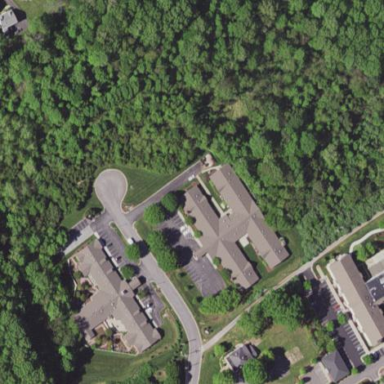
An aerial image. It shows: Nursing home building.